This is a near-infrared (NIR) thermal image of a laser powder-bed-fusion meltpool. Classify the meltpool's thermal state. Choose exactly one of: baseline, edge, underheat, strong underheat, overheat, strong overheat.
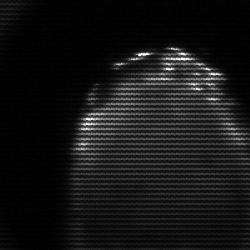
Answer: edge